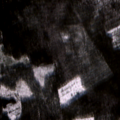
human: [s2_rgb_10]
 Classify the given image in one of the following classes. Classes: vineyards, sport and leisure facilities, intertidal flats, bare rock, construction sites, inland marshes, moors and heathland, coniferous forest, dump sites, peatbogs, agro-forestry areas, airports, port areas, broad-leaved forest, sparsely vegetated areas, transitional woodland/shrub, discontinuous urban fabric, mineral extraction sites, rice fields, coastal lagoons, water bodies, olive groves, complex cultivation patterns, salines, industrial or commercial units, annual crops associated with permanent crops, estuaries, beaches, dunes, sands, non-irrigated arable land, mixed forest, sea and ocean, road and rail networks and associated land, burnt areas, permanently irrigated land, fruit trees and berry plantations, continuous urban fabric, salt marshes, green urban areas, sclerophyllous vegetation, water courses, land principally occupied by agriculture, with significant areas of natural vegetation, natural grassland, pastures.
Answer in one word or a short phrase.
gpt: coniferous forest, mixed forest, transitional woodland/shrub